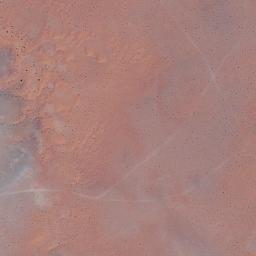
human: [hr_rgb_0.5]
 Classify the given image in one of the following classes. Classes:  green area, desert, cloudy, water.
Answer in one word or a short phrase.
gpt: desert